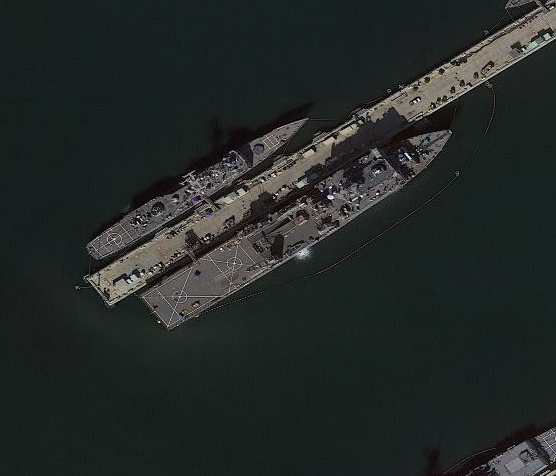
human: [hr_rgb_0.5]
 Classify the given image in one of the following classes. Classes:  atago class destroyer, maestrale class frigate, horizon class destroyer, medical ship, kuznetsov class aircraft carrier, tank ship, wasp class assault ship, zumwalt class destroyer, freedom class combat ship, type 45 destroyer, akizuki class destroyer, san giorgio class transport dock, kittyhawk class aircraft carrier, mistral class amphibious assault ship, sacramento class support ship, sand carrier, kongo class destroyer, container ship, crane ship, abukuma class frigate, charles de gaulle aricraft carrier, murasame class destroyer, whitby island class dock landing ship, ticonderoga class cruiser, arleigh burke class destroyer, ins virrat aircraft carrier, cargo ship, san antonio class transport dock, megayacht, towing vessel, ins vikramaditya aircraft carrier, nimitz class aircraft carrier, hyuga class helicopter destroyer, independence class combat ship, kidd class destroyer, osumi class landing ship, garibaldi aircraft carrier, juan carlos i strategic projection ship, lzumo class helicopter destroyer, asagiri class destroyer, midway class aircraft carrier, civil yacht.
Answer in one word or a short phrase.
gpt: Whitby Island class dock landing ship